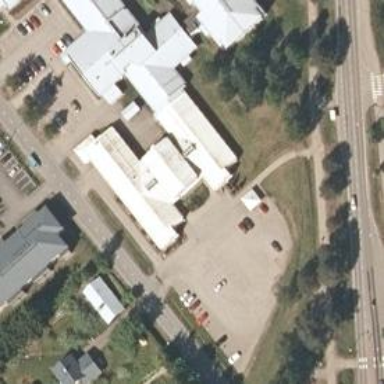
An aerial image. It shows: Healthcare clinic.